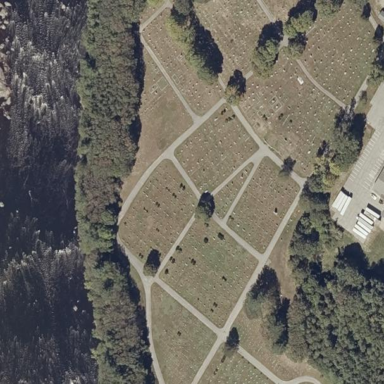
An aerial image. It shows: Grave yard.